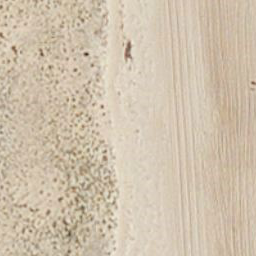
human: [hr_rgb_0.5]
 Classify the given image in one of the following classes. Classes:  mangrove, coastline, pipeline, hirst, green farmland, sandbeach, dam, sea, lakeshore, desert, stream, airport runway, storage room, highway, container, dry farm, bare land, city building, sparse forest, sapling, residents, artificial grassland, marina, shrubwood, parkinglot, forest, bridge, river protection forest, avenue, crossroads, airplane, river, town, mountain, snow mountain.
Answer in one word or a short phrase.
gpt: sandbeach